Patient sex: F
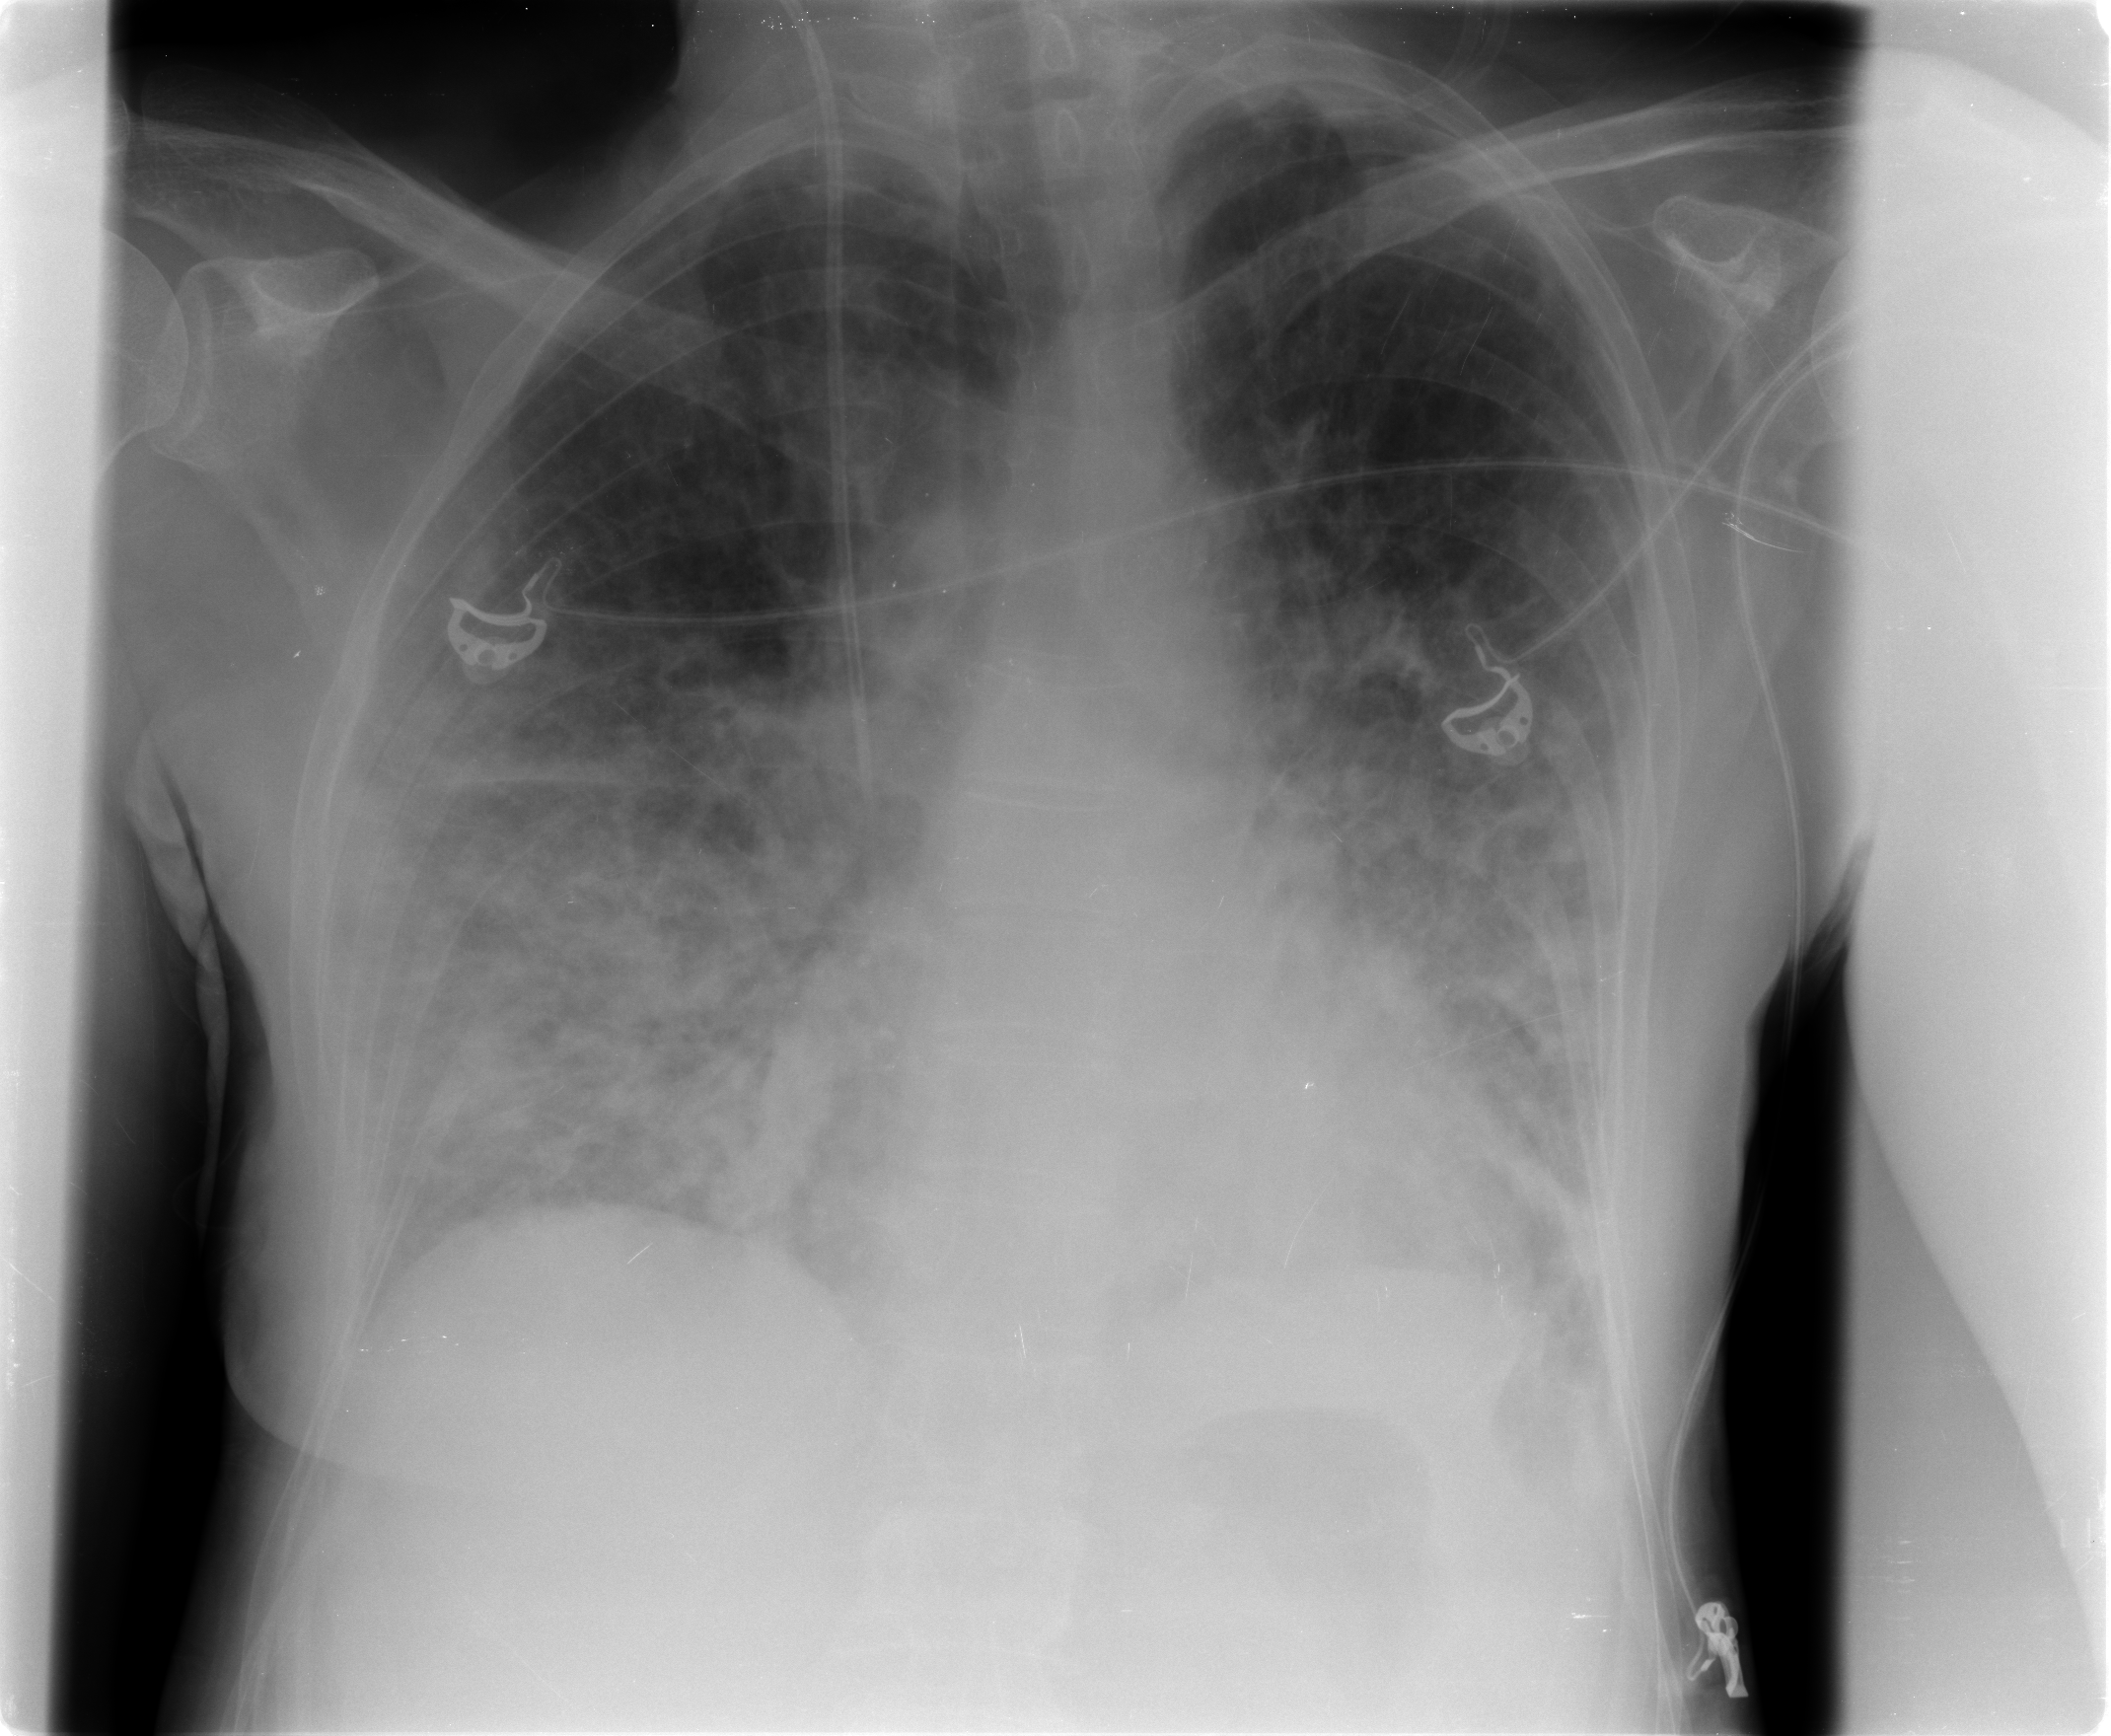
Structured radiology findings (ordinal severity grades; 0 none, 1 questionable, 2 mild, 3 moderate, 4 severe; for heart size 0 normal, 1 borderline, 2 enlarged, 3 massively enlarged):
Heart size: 0
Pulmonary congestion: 1
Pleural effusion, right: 1
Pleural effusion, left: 1
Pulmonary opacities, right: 4
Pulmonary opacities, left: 3
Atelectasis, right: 3
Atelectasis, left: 3